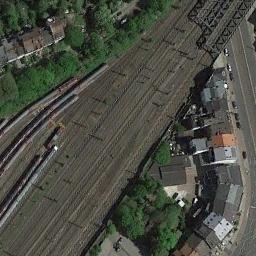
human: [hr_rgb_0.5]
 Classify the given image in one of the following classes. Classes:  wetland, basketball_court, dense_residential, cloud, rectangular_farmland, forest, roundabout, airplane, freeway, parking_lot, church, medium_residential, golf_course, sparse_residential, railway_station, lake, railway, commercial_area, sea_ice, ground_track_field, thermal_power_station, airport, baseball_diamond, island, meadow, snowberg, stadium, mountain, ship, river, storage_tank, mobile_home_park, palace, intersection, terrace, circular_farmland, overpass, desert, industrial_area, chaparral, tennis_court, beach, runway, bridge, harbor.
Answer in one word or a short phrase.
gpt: railway